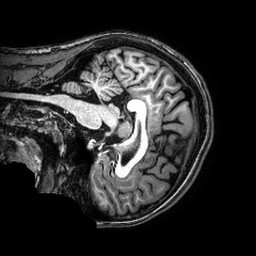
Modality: T1w
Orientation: sagittal
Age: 22
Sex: female